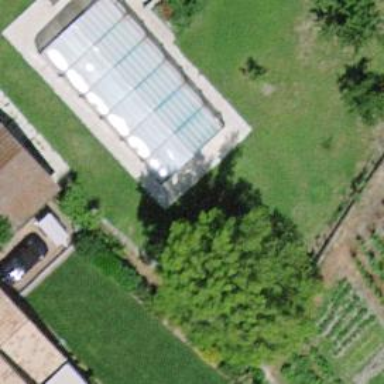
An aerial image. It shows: Swimming pool located in leisure land.